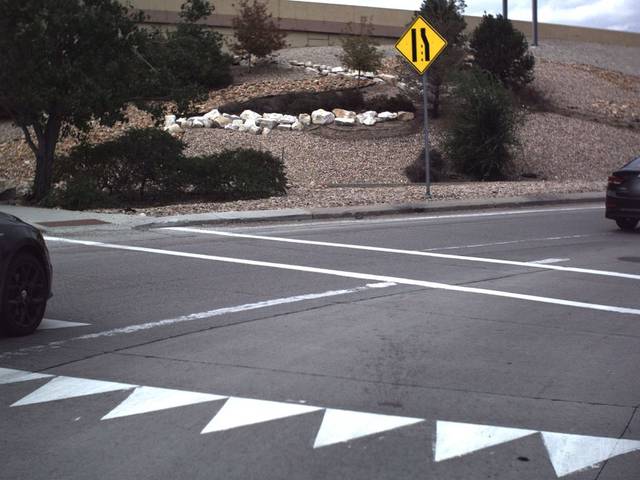
Region: United States
Coordinates: 40.527, -111.89